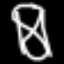
Label: hourglass